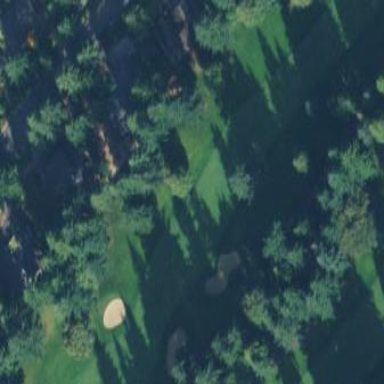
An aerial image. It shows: Golf fairway surrounded by grass.